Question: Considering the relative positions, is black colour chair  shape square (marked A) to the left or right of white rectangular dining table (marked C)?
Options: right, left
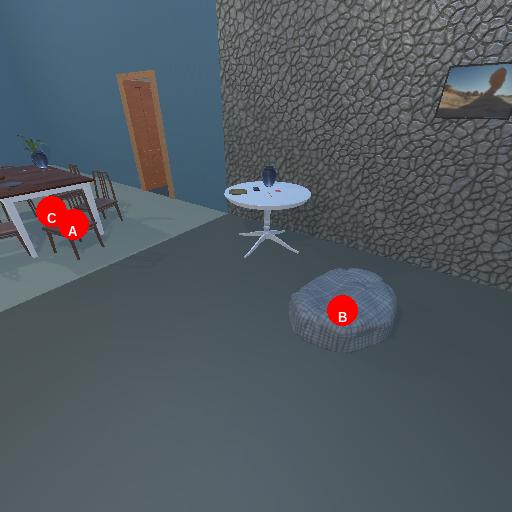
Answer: right